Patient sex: F
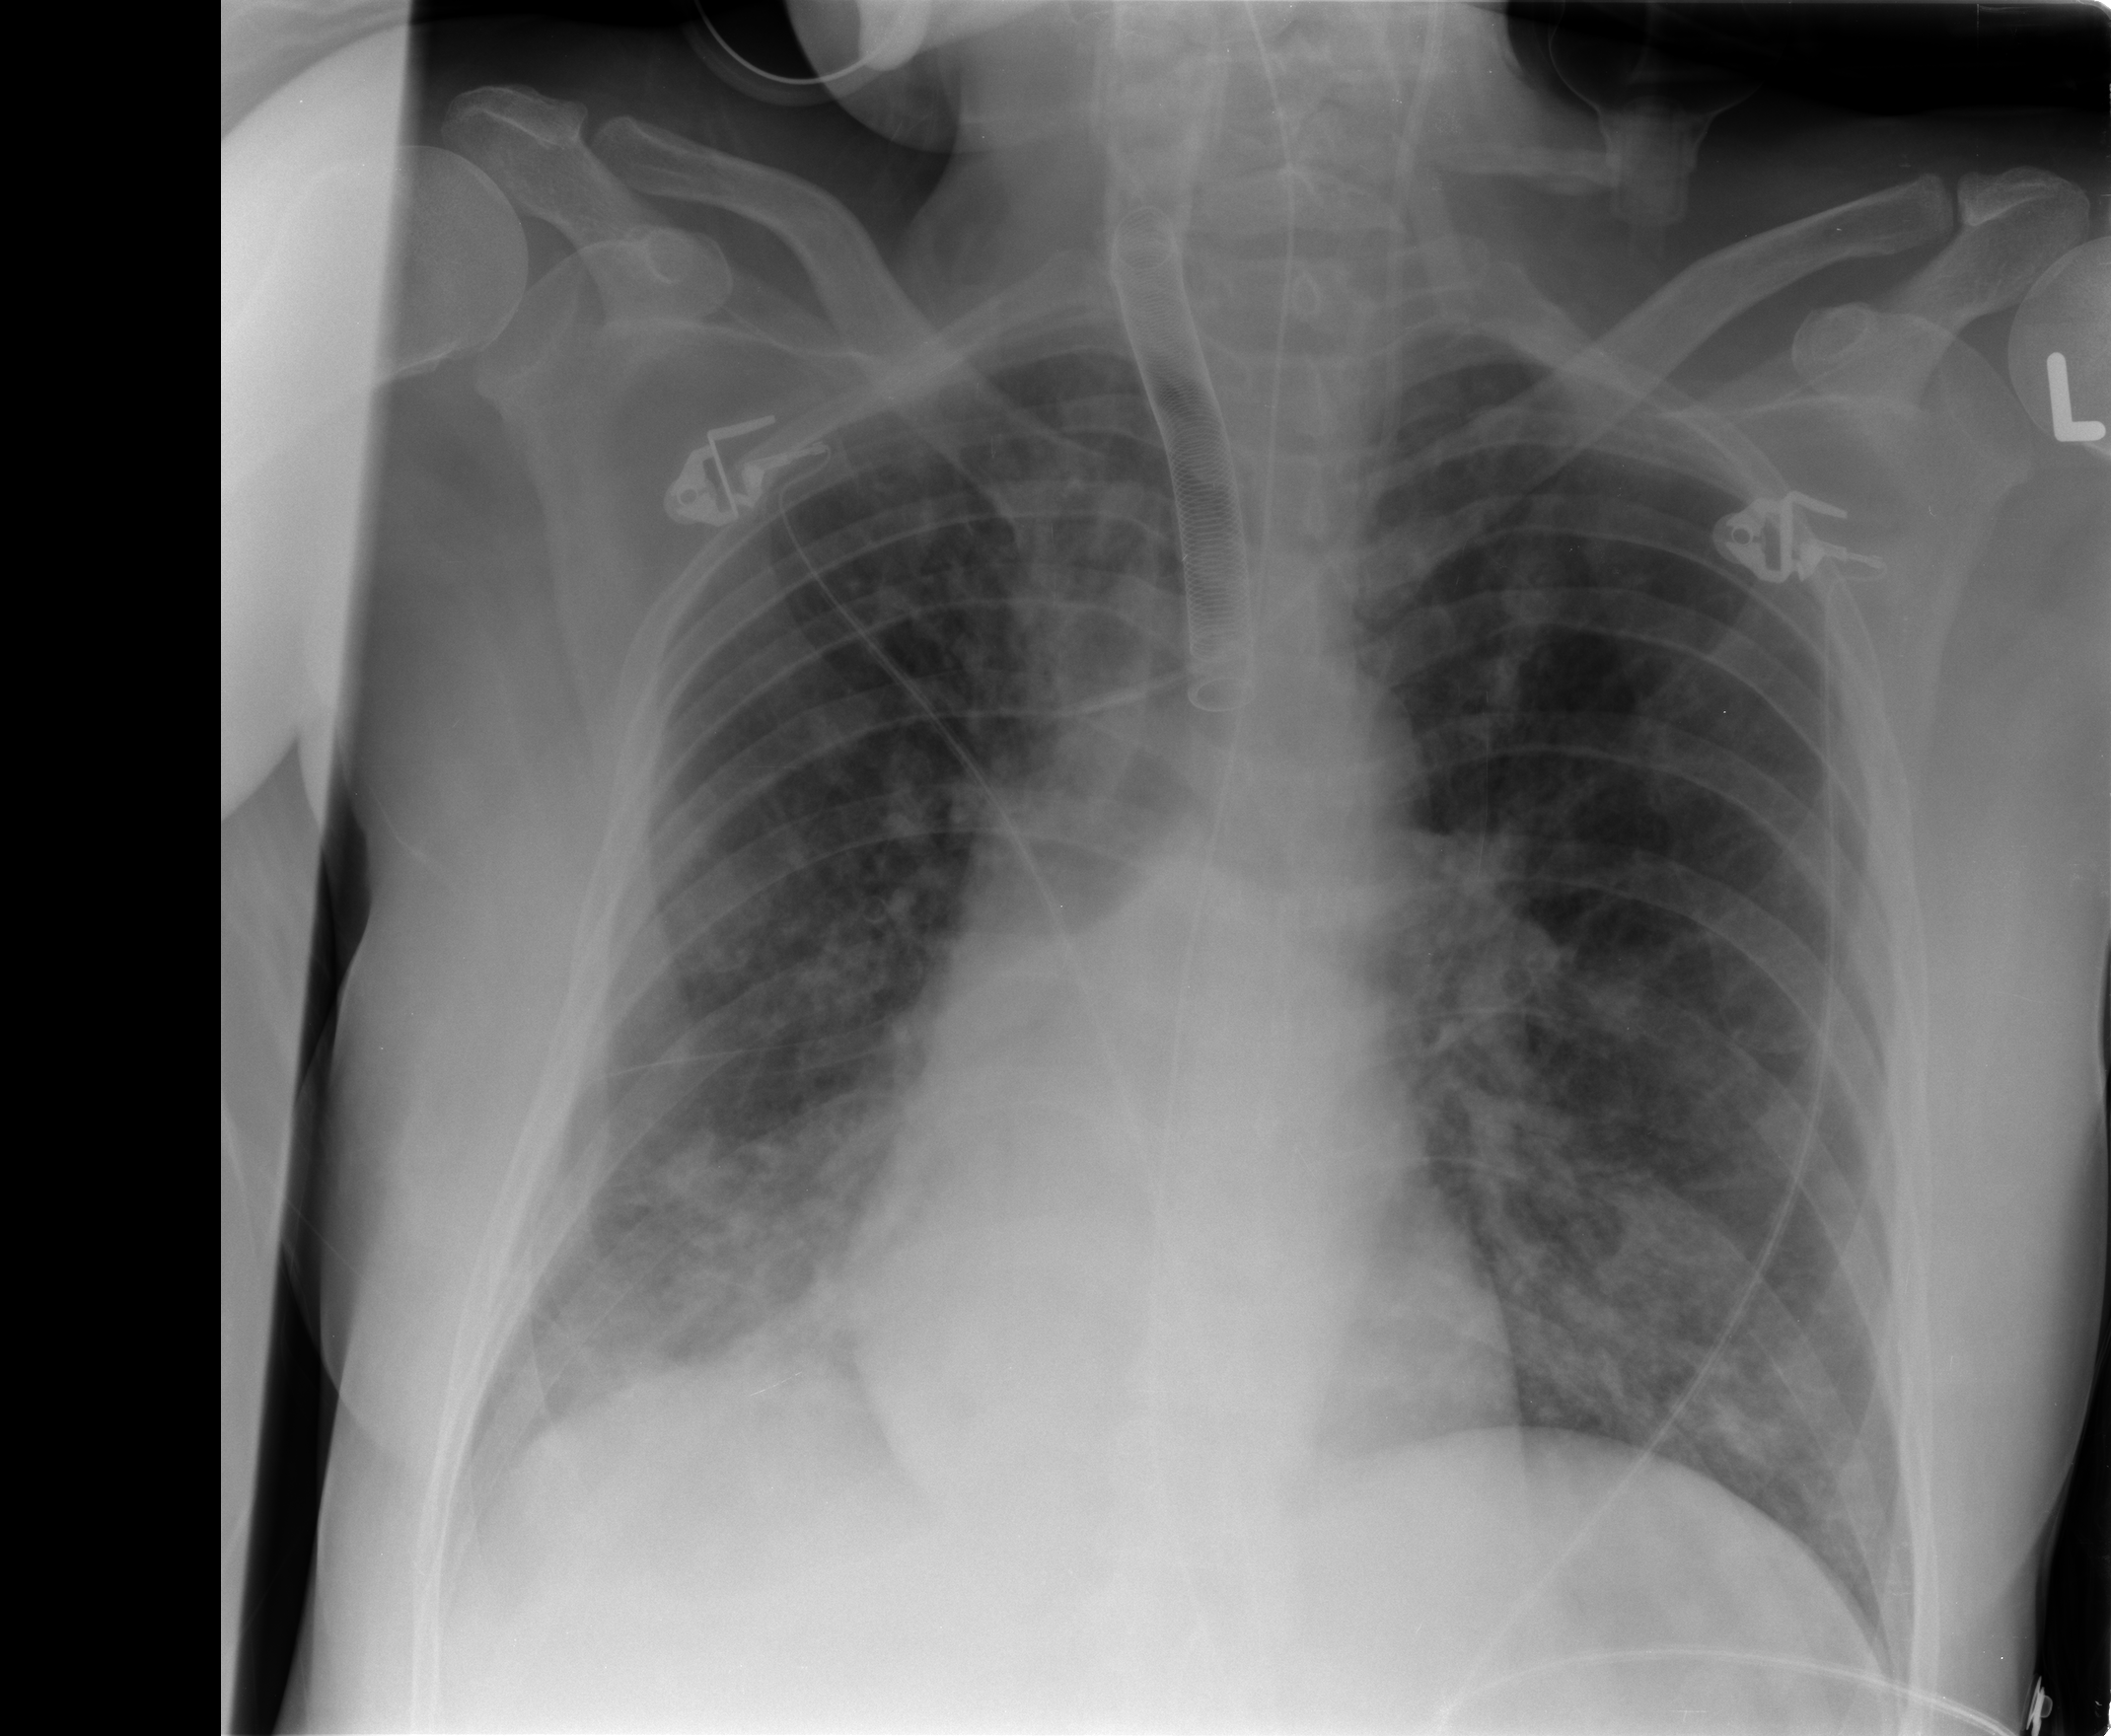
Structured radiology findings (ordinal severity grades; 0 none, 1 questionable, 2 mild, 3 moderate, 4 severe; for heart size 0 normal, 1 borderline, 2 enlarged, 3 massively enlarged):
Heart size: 0
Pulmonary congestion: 1
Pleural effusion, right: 1
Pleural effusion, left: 0
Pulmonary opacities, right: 3
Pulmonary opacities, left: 2
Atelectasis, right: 2
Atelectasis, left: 2